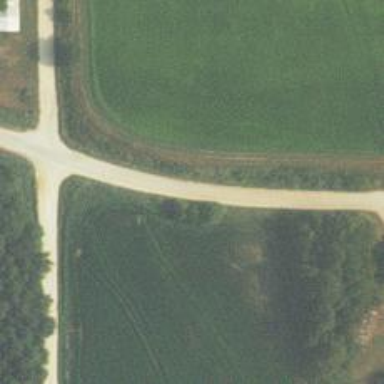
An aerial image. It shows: Unclassified road.